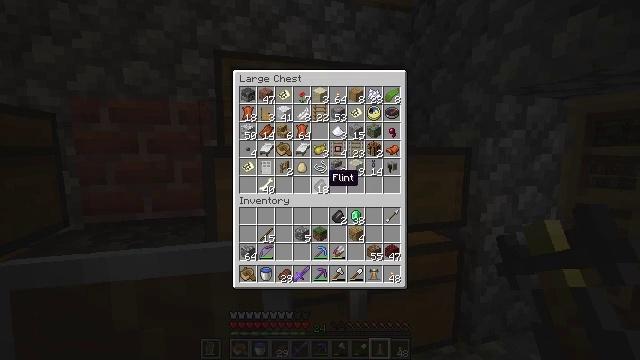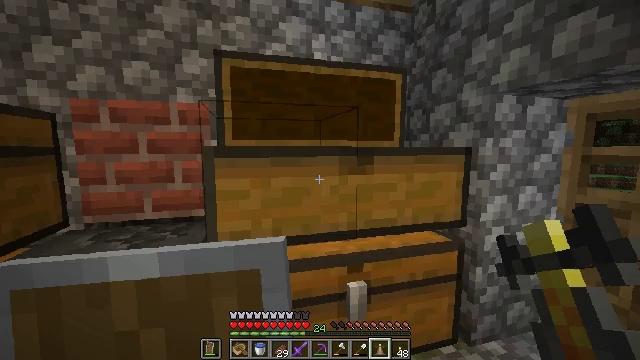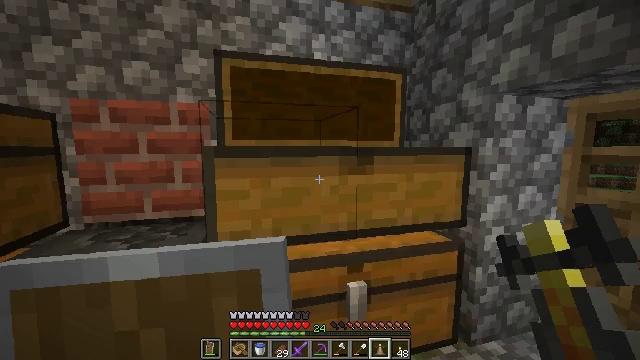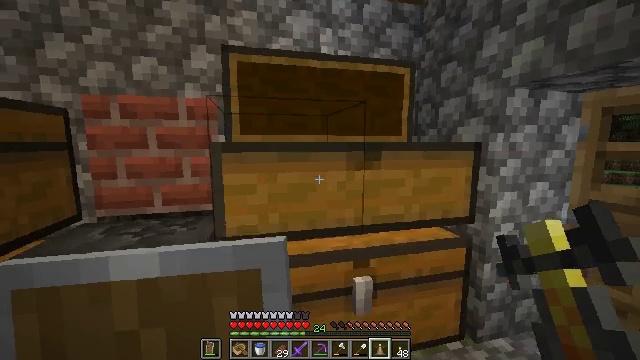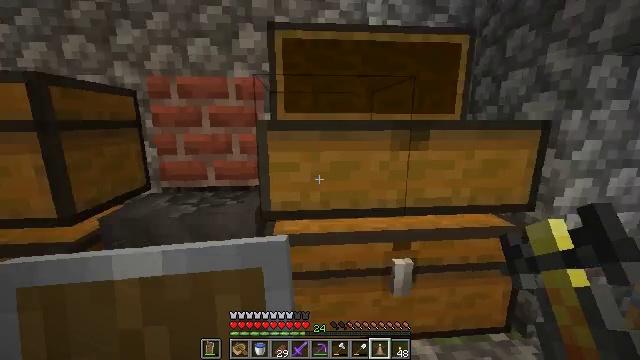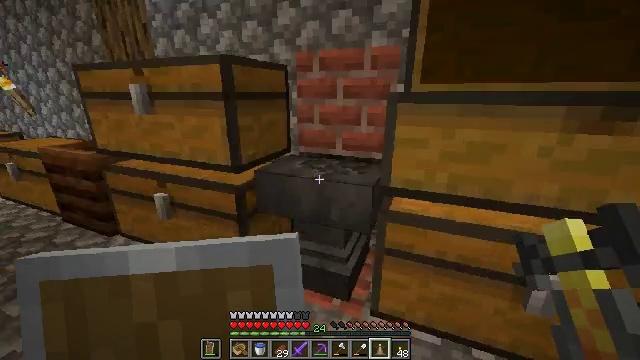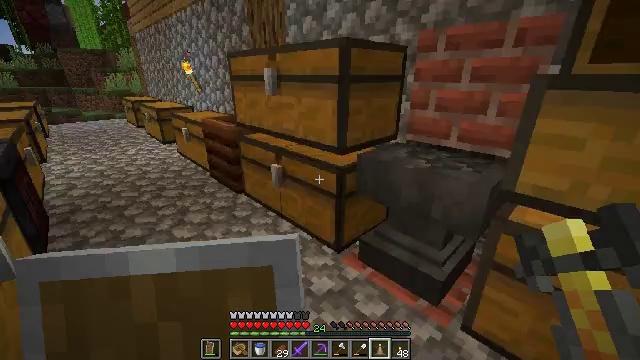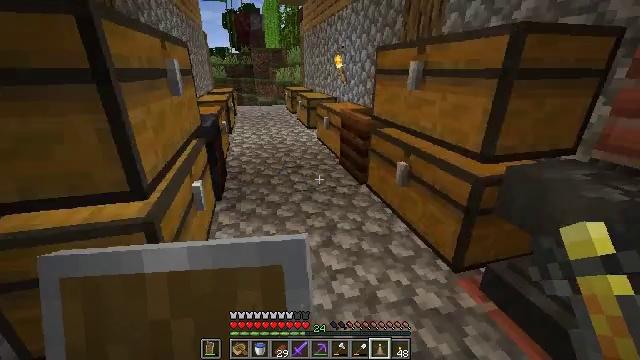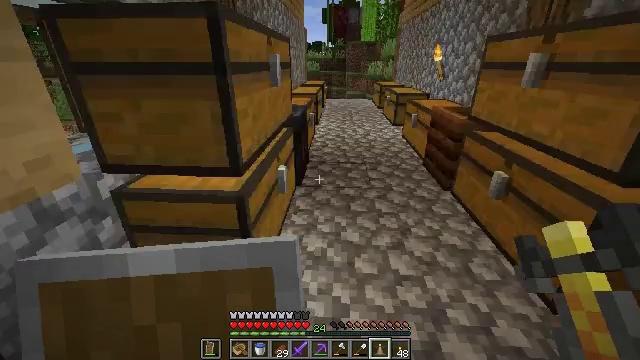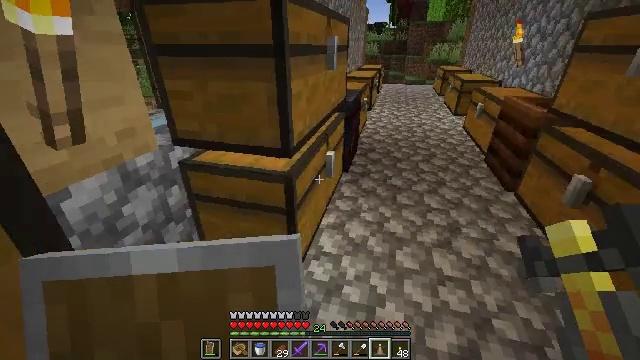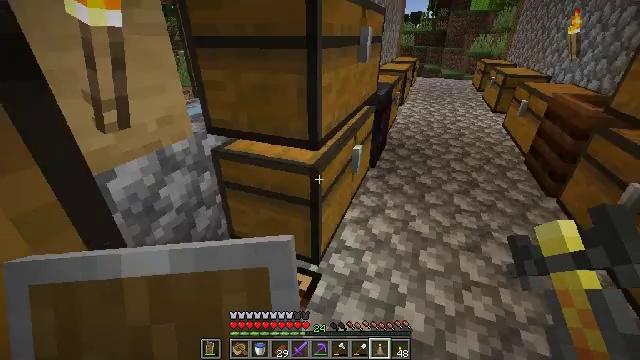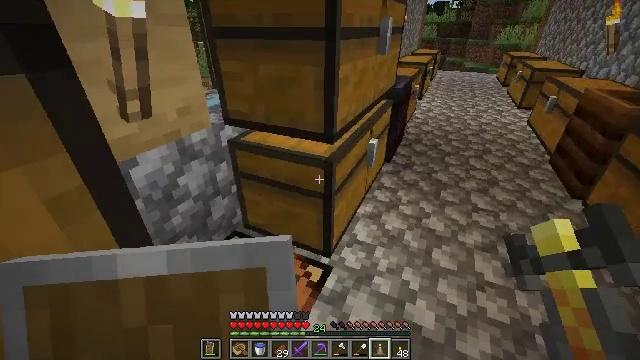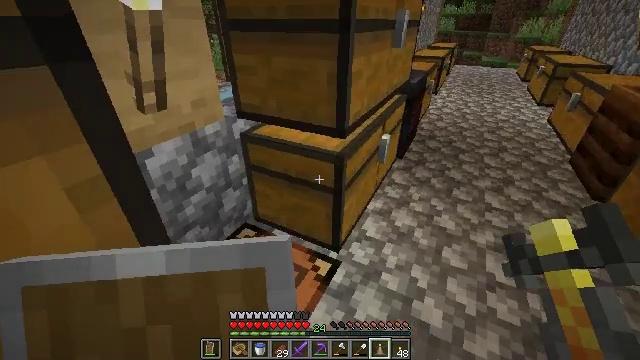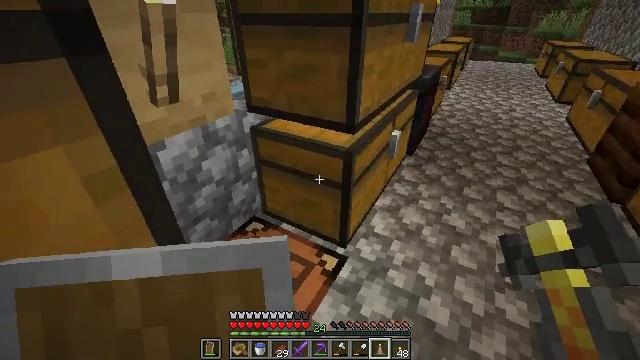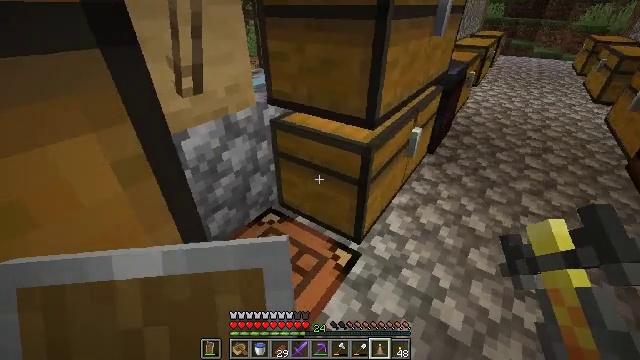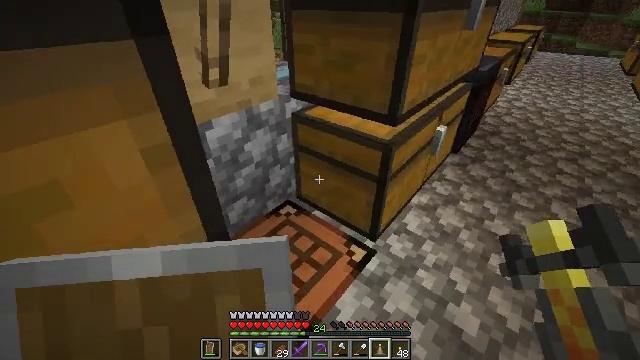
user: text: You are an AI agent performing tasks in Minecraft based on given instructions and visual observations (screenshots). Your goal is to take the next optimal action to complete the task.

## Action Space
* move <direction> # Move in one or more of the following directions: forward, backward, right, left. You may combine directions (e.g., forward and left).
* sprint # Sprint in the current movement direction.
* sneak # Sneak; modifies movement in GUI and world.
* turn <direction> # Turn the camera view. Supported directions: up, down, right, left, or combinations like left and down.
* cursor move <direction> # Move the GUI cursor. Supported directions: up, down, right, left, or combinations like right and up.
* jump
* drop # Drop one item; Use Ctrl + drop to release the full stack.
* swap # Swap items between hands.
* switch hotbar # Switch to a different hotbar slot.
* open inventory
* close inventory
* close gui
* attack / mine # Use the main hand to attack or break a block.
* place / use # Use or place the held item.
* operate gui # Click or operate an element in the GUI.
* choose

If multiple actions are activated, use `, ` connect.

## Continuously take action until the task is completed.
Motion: motion action
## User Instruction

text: Use the crafting table to make a fletching table.
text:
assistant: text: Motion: open inventory
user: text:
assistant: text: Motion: open inventory
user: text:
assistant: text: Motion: turn left and down, open inventory
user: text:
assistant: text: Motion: turn left and down
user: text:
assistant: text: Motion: turn left and down
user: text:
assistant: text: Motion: turn left and down
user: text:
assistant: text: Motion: turn left and down
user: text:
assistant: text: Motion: turn left and down
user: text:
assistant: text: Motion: turn left and down
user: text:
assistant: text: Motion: turn left and down
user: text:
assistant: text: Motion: turn left and down
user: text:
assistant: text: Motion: turn left and down
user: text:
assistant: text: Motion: turn left and down
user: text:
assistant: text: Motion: turn left and down
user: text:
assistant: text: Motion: turn left and down
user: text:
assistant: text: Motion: turn left
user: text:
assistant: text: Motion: turn left and down
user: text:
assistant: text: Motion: turn left and down
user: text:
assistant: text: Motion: turn left and down
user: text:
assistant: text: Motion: turn down
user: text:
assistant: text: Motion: turn down
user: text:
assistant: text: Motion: use / place
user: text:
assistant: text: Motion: use / place
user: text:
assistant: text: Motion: use / place
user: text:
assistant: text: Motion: use / place
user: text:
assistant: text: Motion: no_op
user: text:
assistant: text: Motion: no_op
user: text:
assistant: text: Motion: no_op
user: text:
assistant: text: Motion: no_op
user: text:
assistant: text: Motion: no_op